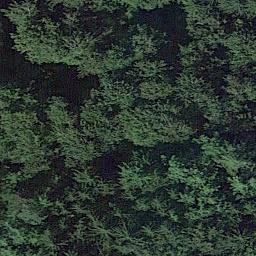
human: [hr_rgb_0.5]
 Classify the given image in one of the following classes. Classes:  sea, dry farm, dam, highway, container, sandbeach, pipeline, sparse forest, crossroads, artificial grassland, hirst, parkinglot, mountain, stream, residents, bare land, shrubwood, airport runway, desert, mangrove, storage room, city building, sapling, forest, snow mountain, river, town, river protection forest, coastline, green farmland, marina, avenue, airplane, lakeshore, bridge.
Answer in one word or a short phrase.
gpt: forest